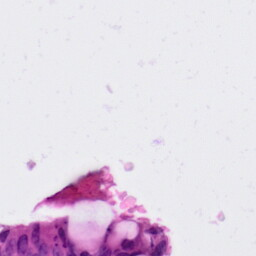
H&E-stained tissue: Colon